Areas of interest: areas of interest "Hebei Education Press"
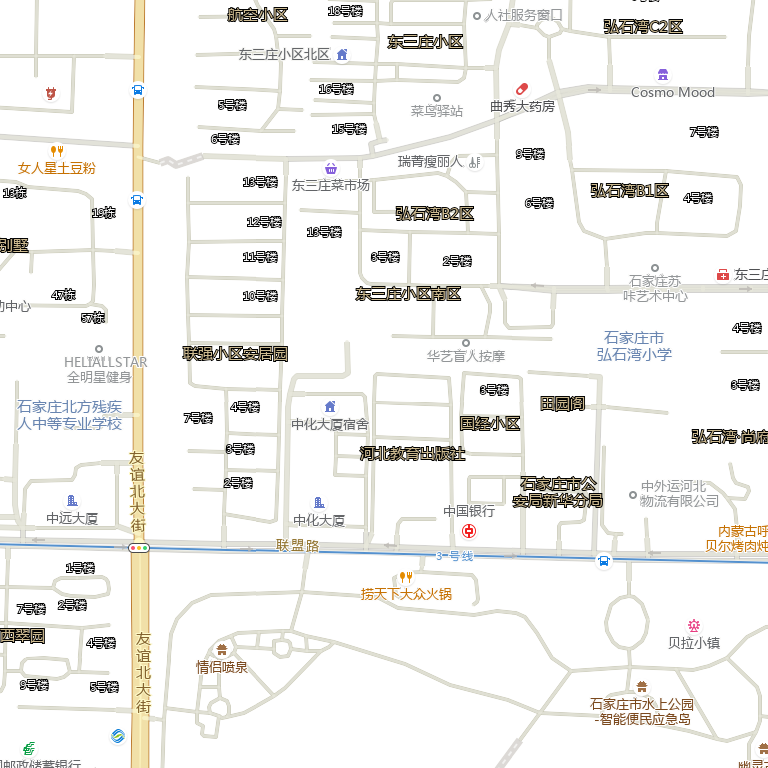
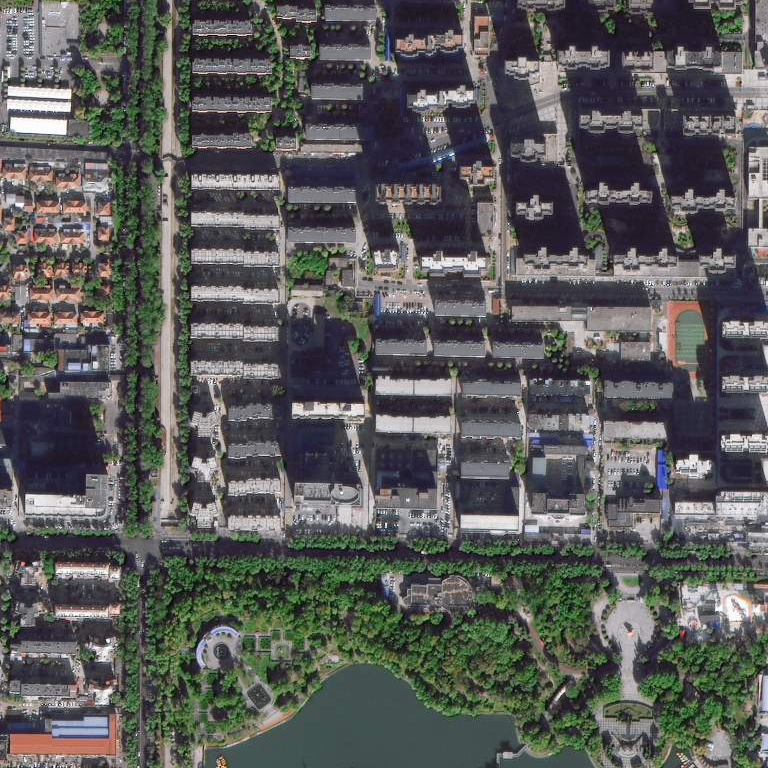